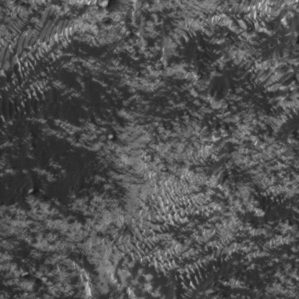
Label: frost